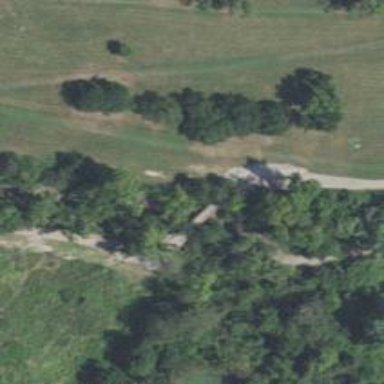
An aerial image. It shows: Disc golf hole.